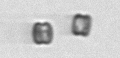
Label: Thalassiosira_sp_aff_mala